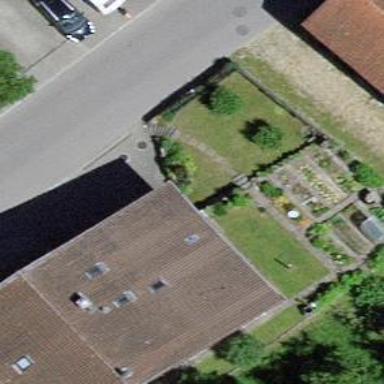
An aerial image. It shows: Residential building.